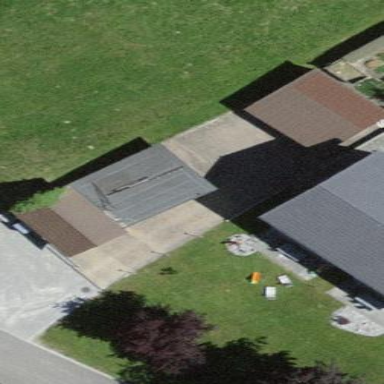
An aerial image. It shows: Garage.